九年级 · 组合几何学
(6 分) 如图, 正五边形 $A B C D E$ 的两条对角线 $A C, B E$ 相交于点 $F$.

(1)求 $\angle F A E$ 的度数;

(2)求证: 四边形 $C D E F$ 为菱形.

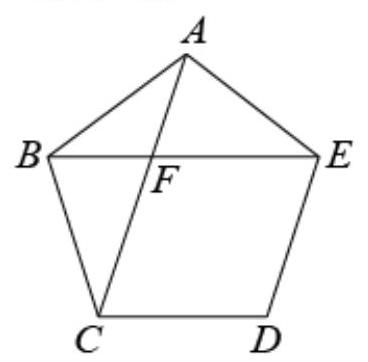
答案:  (1) $72^{\circ}$

(2)见解析

解析: (1) 利用正五边形的性质求出 $\angle B A E$ 及 $\angle A B E$ 度数, 得出 $\angle B A F=\angle B C A=36^{\circ}$,最后求出 $\angle F A E$ 的度数;

（2）根据四边相等的四边形是菱形即可证.

【详解】(1) 解: $\because$ 正五边形 $A B C D E$

$\therefore A B=A E=D E=C D, \angle B A E=180^{\circ}-\frac{360^{\circ}}{5}=108^{\circ}$,

$\therefore \angle A B E=\angle A E B=\frac{180^{\circ}-\angle B A E}{2}=\frac{180^{\circ}-108^{\circ}}{2}=36^{\circ}$

同理: $\angle B A F=\angle B C A=36^{\circ}$,

$\therefore \angle F A E=\angle B A E-\angle B A F=108^{\circ}-36^{\circ}=72^{\circ}$.

(2) 证明: $\because \angle F A E=72^{\circ}$,

$\therefore \angle A F E=180^{\circ}-72^{\circ}-36^{\circ}=72^{\circ}$,
$\therefore A E=E F$, 同理 $B C=C F$

$\therefore E F=C F=D E=C D$

$\therefore$ 四边形 $C D E F$ 为菱形.

【点睛】本题考查了正多边形的性质及菱形的判定, 利用正五边形的性质得出内角度数是解题关键.